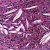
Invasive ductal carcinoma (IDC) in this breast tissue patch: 0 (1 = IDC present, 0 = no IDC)